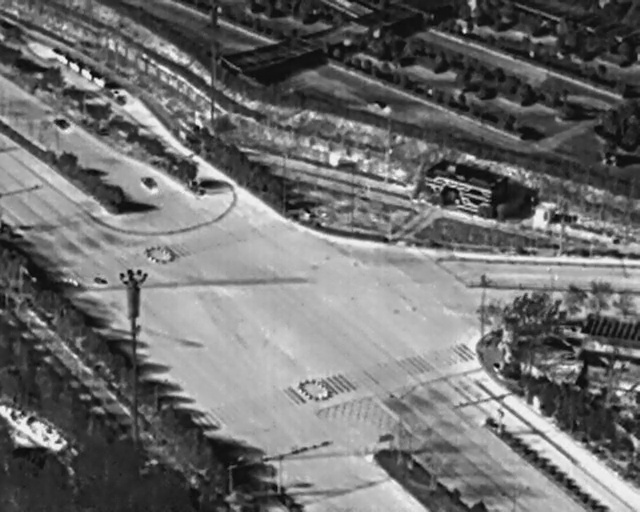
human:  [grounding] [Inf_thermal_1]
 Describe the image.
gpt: In the satellite image, there is  <ref>1 small car </ref> <box>[[21, 34, 24, 37, 136]]</box> located at left,  <ref>1 small car </ref> <box>[[8, 23, 10, 25, 134]]</box> located at top left.